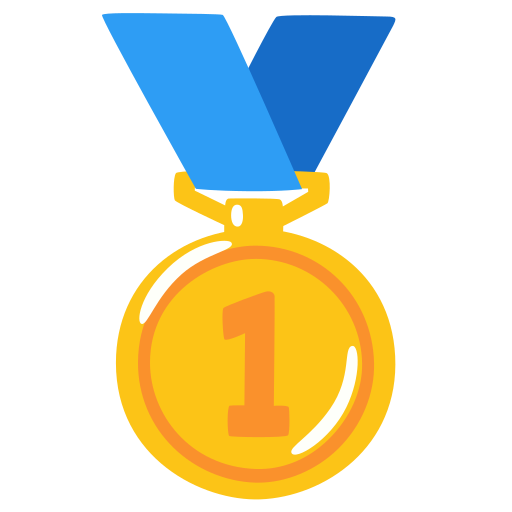
Emoji: 🥇